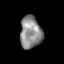
Tissue: skin
Cell type: Epithelial cells
Senescence score: 0.2859
Nuclear area (px): 685
Mean DAPI intensity: 139.244